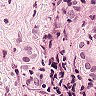
Metastatic tissue present: yes